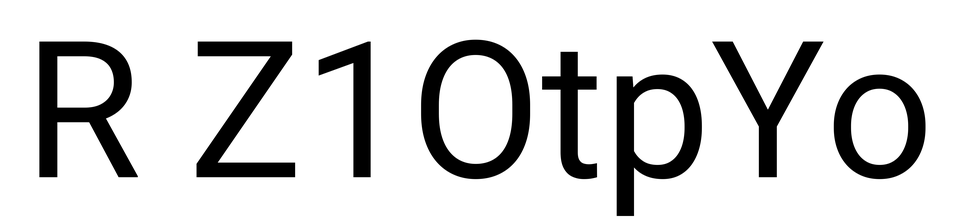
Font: Roboto_Regular